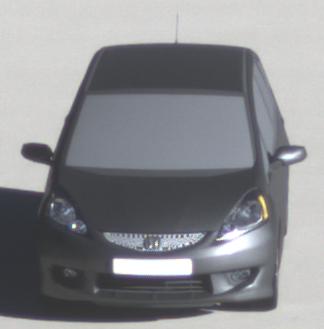
Make: Honda
Model: Jazz 1.2
Detailed model: Jazz (III) (11/08 - 04/11)
Model produced from: 2008/11
Model produced until: 2010/10
Doors: 5
Color: gray
Road condition: dry road
Daytime: morning or afternoon
Contrast: high contrast